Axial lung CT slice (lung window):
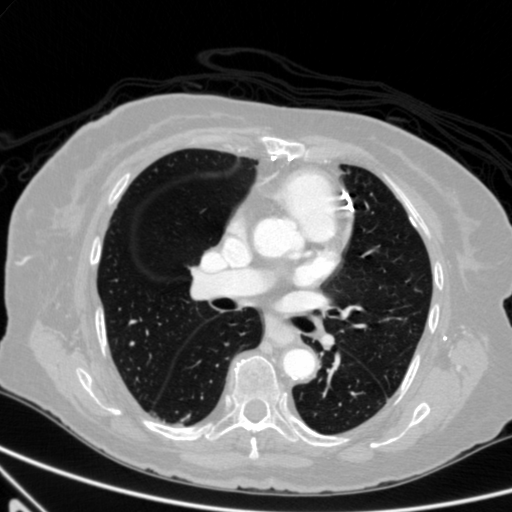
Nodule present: no